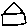
Label: house